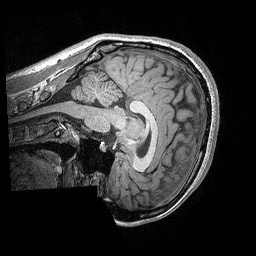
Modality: T1w
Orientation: sagittal
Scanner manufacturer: siemens
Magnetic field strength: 3 T
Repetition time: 2.3 s
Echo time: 0.00298 s